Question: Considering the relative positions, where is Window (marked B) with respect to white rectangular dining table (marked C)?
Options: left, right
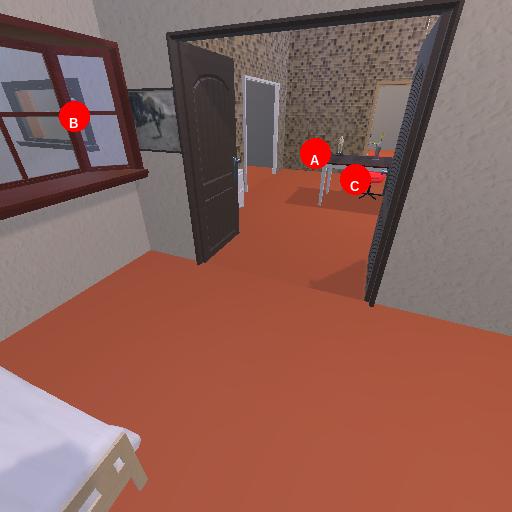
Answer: left